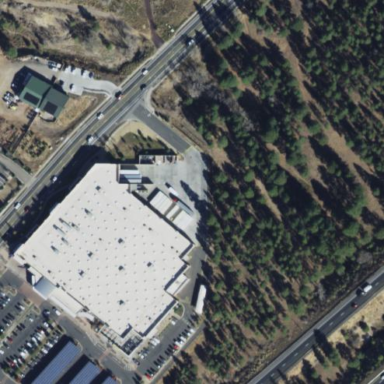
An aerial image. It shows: Building that houses supermarket.